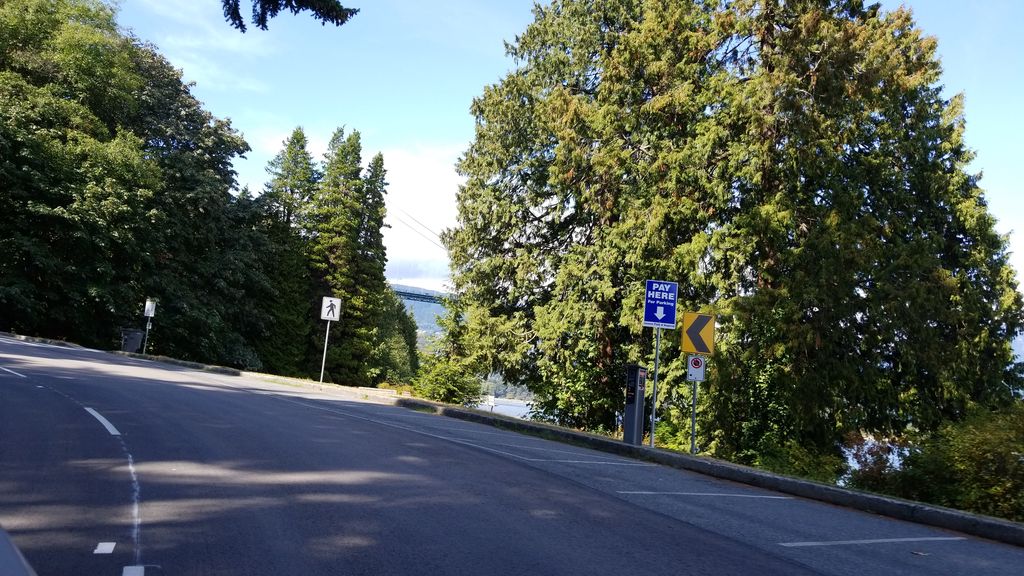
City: vancouver